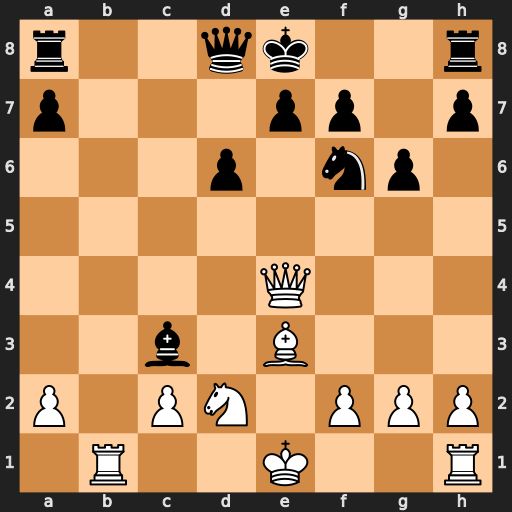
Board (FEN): r2qk2r/p3pp1p/3p1np1/8/4Q3/2b1B3/P1PN1PPP/1R2K2R
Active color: w
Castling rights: Kkq
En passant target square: -
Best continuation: Qc6+ Nd7 Qxc3